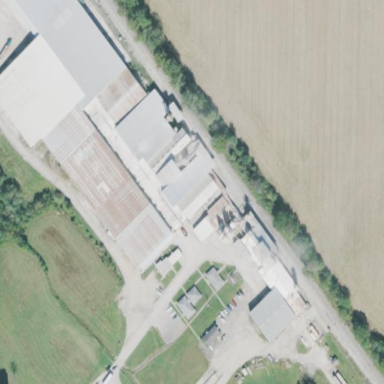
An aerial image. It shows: Industrial area.